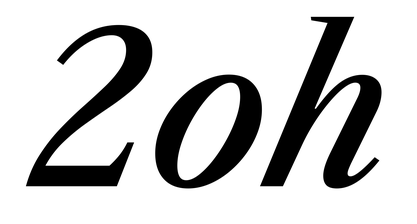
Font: LibreCaslonText-Italic_Medium_Italic